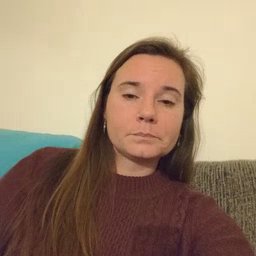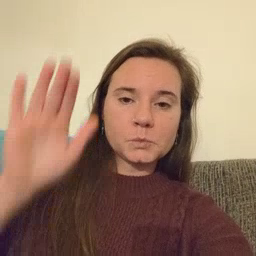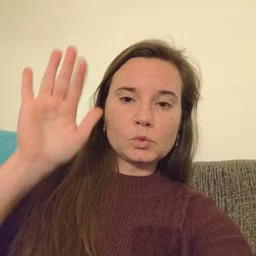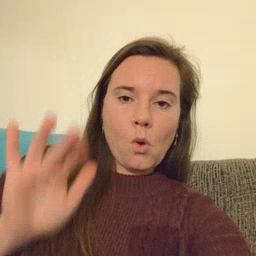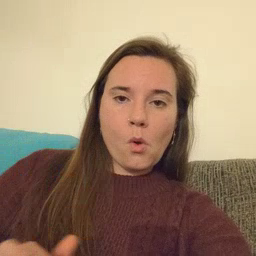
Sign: snow